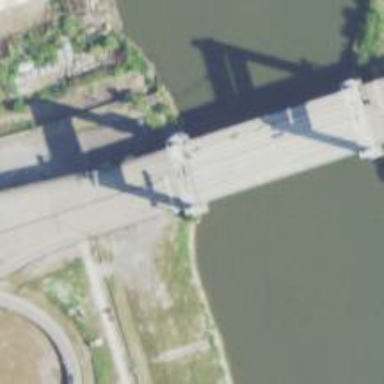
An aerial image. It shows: Lift movable bridge on primary highway.